Field crop: maize
Growth stage: 2
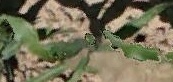
Species: maize